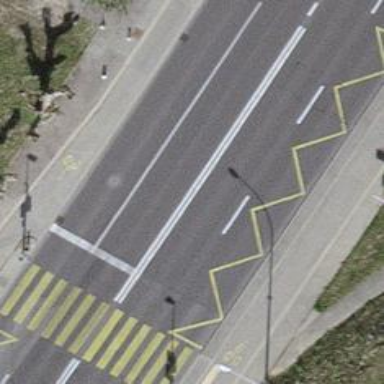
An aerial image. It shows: Bus stop with stop position for public transport.